【题型】解答题　【知识点】立体几何　【难度】hard
如图所示，已知三棱柱 $ABC-A_1B_1C_1$ 的侧棱与底面垂直， $AA_1=AB=AC=1$， $AB \perp AC$， $M$ 是 $CC_1$ 的中点， $N$ 是 $BC$ 的中点，动点 $P$ 在直线 $A_1B_1$ 上，且满足 $\overrightarrow{A_1P} = \lambda \overrightarrow{A_1B_1}$。

(1)求证：不论 $\lambda$ 取何值，总有 $AM \perp PN$；
(2) 设直线 $PN$ 与平面 $ABP$ 所成的锐角 $\theta$，求 $\theta$ 的取值范围；
(3) 设平面 $PMN$ 与平面 $ABC$ 所成的锐二面角的大小为 $\theta$，求 $\cos\theta$ 的最大值，并求相应的 $\lambda$ 的值。
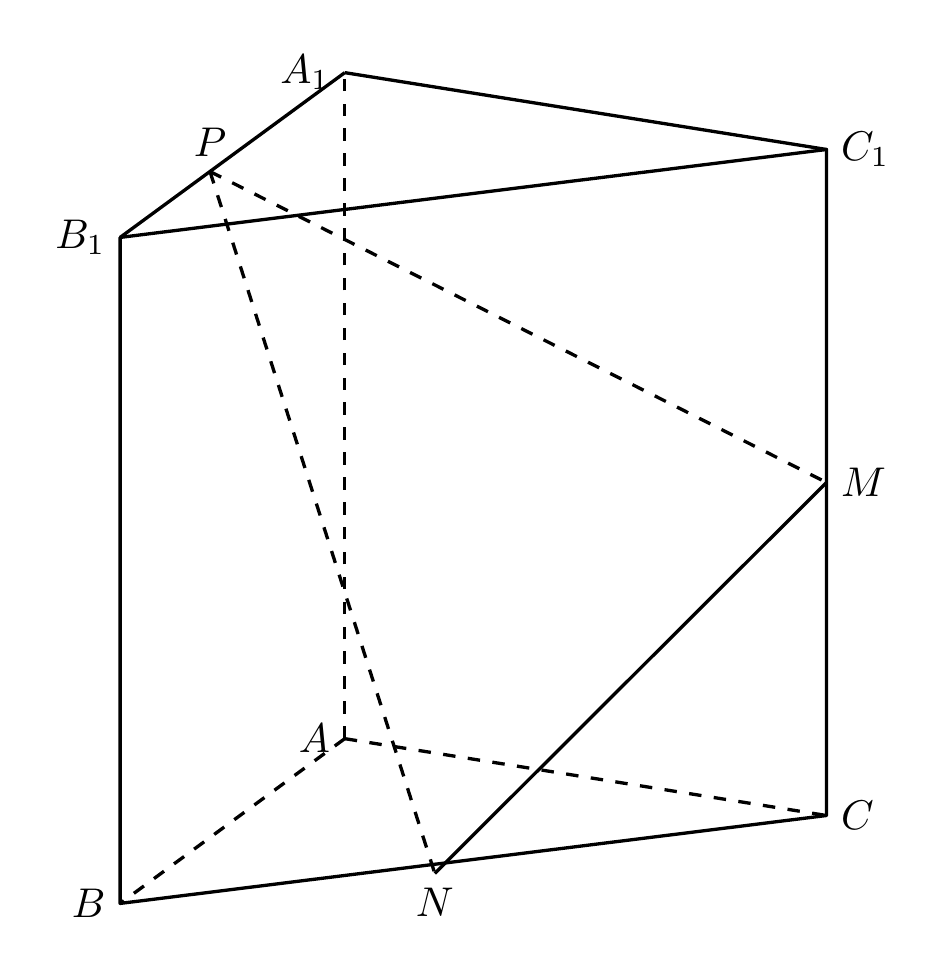
【解答】
\textbf{【详解】}

(1) 如图，以 $A$ 为原点，
以 $AB$，$AC$，$AA_1$ 所在直线为 $x$ 轴，$y$ 轴，$z$ 轴建立空间直角坐标系，
则 $A(0,0,0)$，$B(1,0,0)$，$N\left(\frac{1}{2},\frac{1}{2},0\right)$，$A_1(0,0,1)$，$B_1(1,0,1)$，$M\left(0,1,\frac{1}{2}\right)$，
设 $P(a,b,c)$，由 $\overrightarrow{A_1P} = \lambda \overrightarrow{A_1B_1}$，得 $(a,b,c-1) = (\lambda,0,0)$，
所以 $\begin{cases} a = \lambda \\ b = 0 \\ c = 1 \end{cases}$，则 $P(\lambda,0,1)$，
而 $\overrightarrow{AM} = \left(0,1,\frac{1}{2}\right)$，$\overrightarrow{PN} = \left(\frac{1}{2}-\lambda,\frac{1}{2},-1\right)$，
则 $\overrightarrow{AM} \cdot \overrightarrow{PN} = 0 \times \left(\frac{1}{2}-\lambda\right) + 1 \times \frac{1}{2} + \frac{1}{2} \times (-1) = 0$，
所以 $\overrightarrow{AM} \perp \overrightarrow{PN}$，即不论 $\lambda$ 取何值，总有 $AM \perp PN$。

(2) 由 (1) 知，$\overrightarrow{PN} = \left(\frac{1}{2}-\lambda,\frac{1}{2},-1\right)$。
易得平面 $ABP$ 的一个法向量为 $\vec{m} = (0,1,0)$，
由直线 $PN$ 与平面 $ABP$ 所成的角为 $\theta$，
则 $\sin\theta = |\cos\langle \vec{m}, \overrightarrow{PN} \rangle| = \frac{|\vec{m} \cdot \overrightarrow{PN}|}{|\vec{m}| \cdot |\overrightarrow{PN}|} = \frac{\left|\frac{1}{2}\right|}{1 \cdot \sqrt{\left(\frac{1}{2}-\lambda\right)^2 + \left(\frac{1}{2}\right)^2 + (-1)^2}} = \frac{\frac{1}{2}}{\sqrt{\left(\lambda-\frac{1}{2}\right)^2 + \frac{5}{4}}}$。
因为 $\left(\lambda-\frac{1}{2}\right)^2 \ge 0$，所以 $\sqrt{\left(\lambda-\frac{1}{2}\right)^2 + \frac{5}{4}} \ge \sqrt{\frac{5}{4}} = \frac{\sqrt{5}}{2}$，
所以 $0 < \sin\theta \le \frac{\frac{1}{2}}{\frac{\sqrt{5}}{2}} = \frac{1}{\sqrt{5}} = \frac{\sqrt{5}}{5}$。
又 $\theta \in \left(0, \frac{\pi}{2}\right]$，且 $y=\sin x$ 在 $\left(0, \frac{\pi}{2}\right]$ 上单调递增，
所以 $0 < \theta \le \arcsin\frac{\sqrt{5}}{5}$，
所以 $\theta$ 的取值范围为 $\left(0, \arcsin\frac{\sqrt{5}}{5}\right]$。

(3) 由 (1) 知 $\overrightarrow{PM} = \left(-\lambda,1,-\frac{1}{2}\right)$，$\overrightarrow{NM} = \left(-\frac{1}{2},\frac{1}{2},\frac{1}{2}\right)$。
设平面 $PMN$ 的一个法向量为 $\vec{n} = (x,y,z)$，
则 $\begin{cases} \overrightarrow{PM} \cdot \vec{n} = 0 \\ \overrightarrow{NM} \cdot \vec{n} = 0 \end{cases}$，即 $\begin{cases} -\lambda x + y - \frac{1}{2}z = 0 \\ -\frac{1}{2}x + \frac{1}{2}y + \frac{1}{2}z = 0 \end{cases}$。
取 $x=3$，得 $\vec{n} = (3, 2\lambda+1, 2-2\lambda)$。
易得平面 $ABC$ 的一个法向量为 $\overrightarrow{AA_1} = (0,0,1)$。
设平面 $PMN$ 与平面 $ABC$ 所成的锐二面角的大小为 $\theta$，
则 $|\cos\theta| = |\cos\langle \overrightarrow{AA_1}, \vec{n} \rangle| = \frac{|\overrightarrow{AA_1} \cdot \vec{n}|}{|\overrightarrow{AA_1}| \cdot |\vec{n}|} = \frac{|2-2\lambda|}{\sqrt{9 + (2\lambda+1)^2 + (2-2\lambda)^2}} = \frac{2|1-\lambda|}{\sqrt{8\lambda^2 - 4\lambda + 14}}$。
令 $t = 1-\lambda$，则 $\lambda = 1-t$，
则 $|\cos\theta| = \frac{2|t|}{\sqrt{8(1-t)^2 - 4(1-t) + 14}} = \frac{2|t|}{\sqrt{8t^2 - 12t + 18}}$。
因为 $|\cos\theta| \ge 0$，我们考虑函数 $f(t) = \frac{4t^2}{8t^2 - 12t + 18}$ ($t \ne 0$)。
令 $y = \frac{1}{t}$，则 $f = \frac{4}{8 - 12y + 18y^2}$。
分母 $18y^2 - 12y + 8 = 18\left(y-\frac{1}{3}\right)^2 + 6$。
当 $y = \frac{1}{3}$，即 $t=3$，$\lambda = -2$ 时，分母取得最小值 $6$，
此时 $|\cos\theta|_{\text{max}} = \frac{2 \times 3}{\sqrt{6 \times 9}} = \frac{6}{\sqrt{54}} = \frac{6}{3\sqrt{6}} = \frac{2}{\sqrt{6}} = \frac{\sqrt{6}}{3}$。
即当 $\lambda = -2$ 时，$|\cos\theta|$ 取得最大值 $\frac{\sqrt{6}}{3}$。

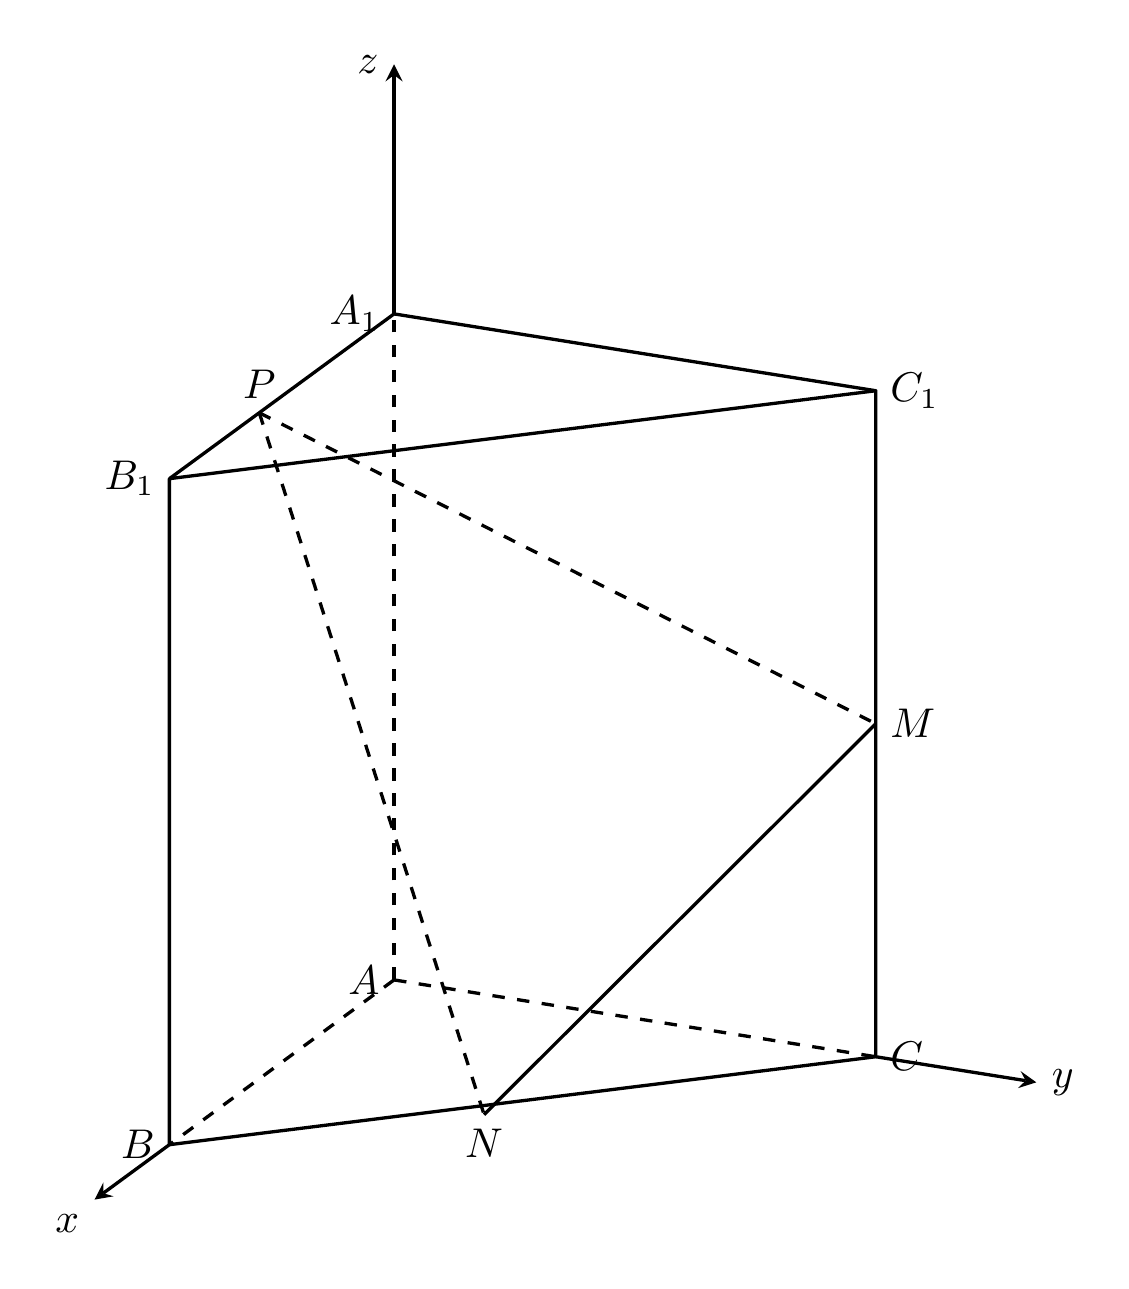